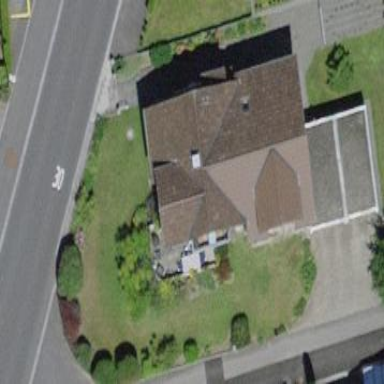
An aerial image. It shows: Detached building.